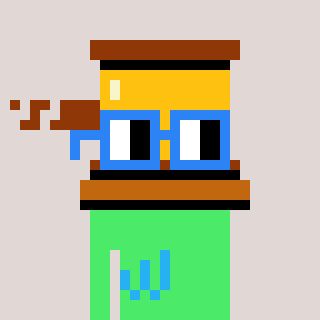
a pixel art character with square blue glasses, a gavel-shaped head and a teal-colored body on a warm background